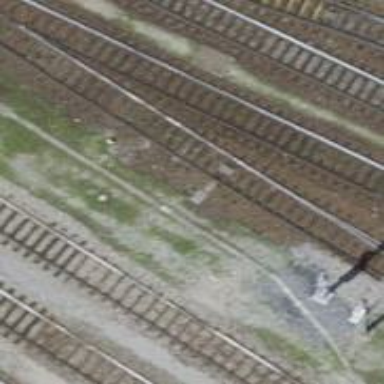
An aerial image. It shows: Single-track electrified railway siding with contact line.